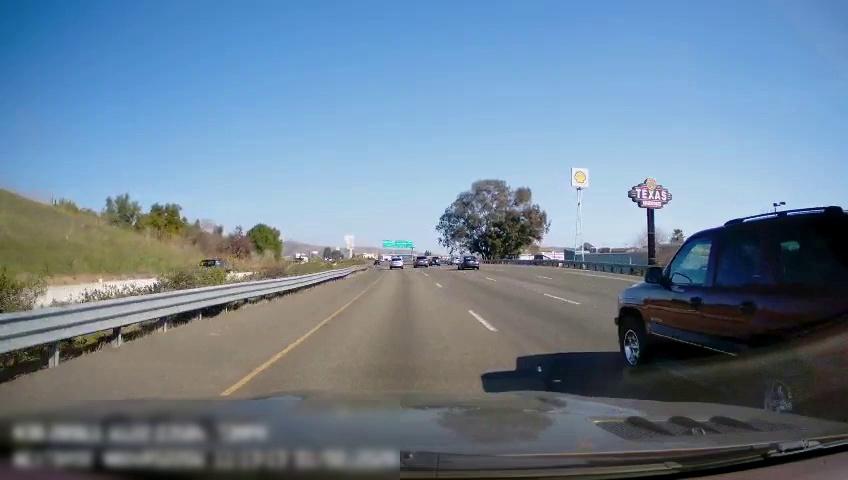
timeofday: Day
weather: Sunny
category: Drivable Space
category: Vehicles | Other LV
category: Vehicles | Car
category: Vehicles | Car
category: Vehicles | Car
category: Vehicles | SUV
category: Vehicles | SUV
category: Vehicles | SUV
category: Lanes | Alternate Lane
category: Lanes | Current Lane
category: Lanes | Current Lane
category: Lanes | Alternate Lane
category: Lanes | Alternate Lane
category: Traffic | Signs
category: Traffic | Signs